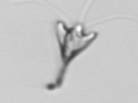
Label: Pyramimonas_longicauda